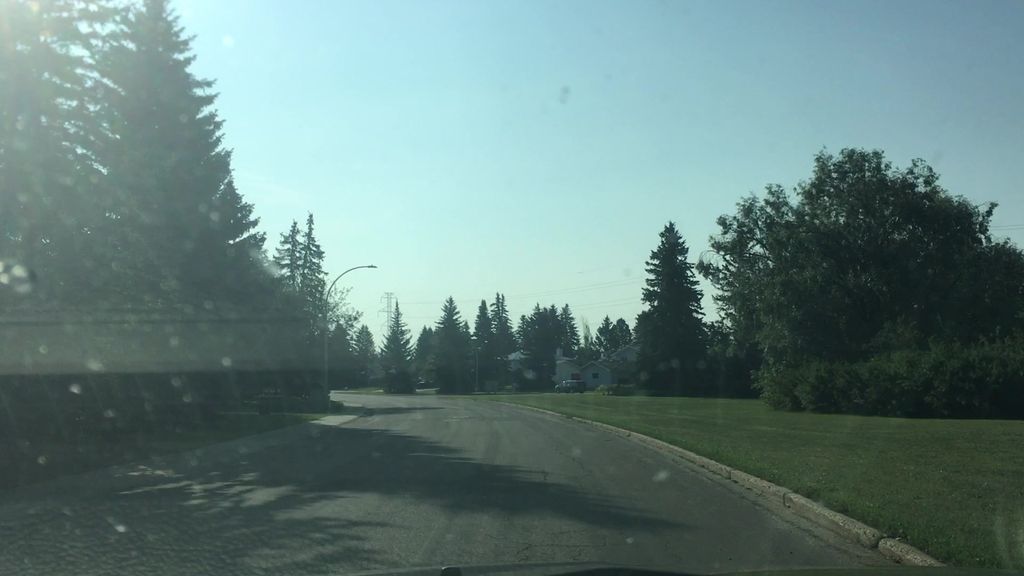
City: edmonton